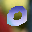
Label: 0